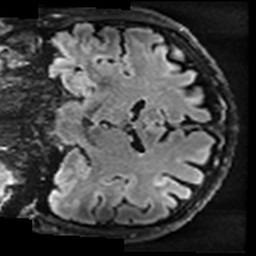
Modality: T2w
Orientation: coronal
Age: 48
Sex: male
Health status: healthy
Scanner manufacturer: ge
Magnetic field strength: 3 T
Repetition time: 12 s
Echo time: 0.09318 s